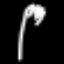
Label: fork